Question: I am trying to make a contact app style image + labels (screenshot). I can't figure out how to configure the labels next to the image to look exactly like in the contact app.
Anyone has figured out the settings? (font, shadow color, offset etc.)?

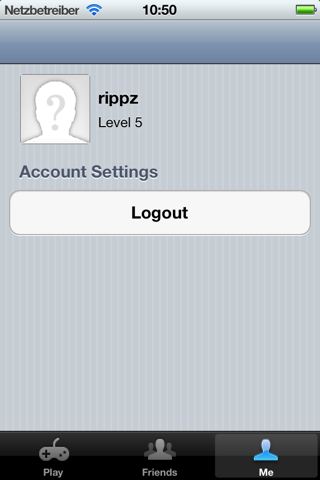
Answer: Helvetica-Bold, 18pt, black text, white shadow, shadow offset - 'CGSize(0,1)'. You are welcome.